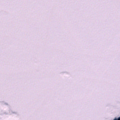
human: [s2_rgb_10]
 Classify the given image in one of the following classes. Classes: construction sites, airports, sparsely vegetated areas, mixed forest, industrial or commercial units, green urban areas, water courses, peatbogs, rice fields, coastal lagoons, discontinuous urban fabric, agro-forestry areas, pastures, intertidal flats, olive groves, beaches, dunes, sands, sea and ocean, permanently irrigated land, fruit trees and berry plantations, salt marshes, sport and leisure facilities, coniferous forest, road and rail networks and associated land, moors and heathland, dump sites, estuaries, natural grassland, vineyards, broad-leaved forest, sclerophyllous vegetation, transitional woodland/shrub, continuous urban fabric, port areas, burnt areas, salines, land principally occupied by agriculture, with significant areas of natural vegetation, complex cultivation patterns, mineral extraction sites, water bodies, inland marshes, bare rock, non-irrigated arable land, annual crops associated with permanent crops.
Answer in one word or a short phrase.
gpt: mixed forest, sea and ocean